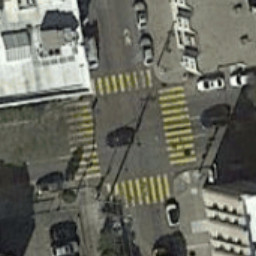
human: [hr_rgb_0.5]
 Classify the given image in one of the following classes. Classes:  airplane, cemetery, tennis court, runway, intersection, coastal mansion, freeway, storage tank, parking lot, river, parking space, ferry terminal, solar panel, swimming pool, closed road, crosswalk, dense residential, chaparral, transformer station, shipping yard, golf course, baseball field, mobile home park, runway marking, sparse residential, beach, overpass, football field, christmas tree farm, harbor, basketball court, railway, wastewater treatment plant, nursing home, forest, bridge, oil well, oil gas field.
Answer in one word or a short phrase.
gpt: crosswalk